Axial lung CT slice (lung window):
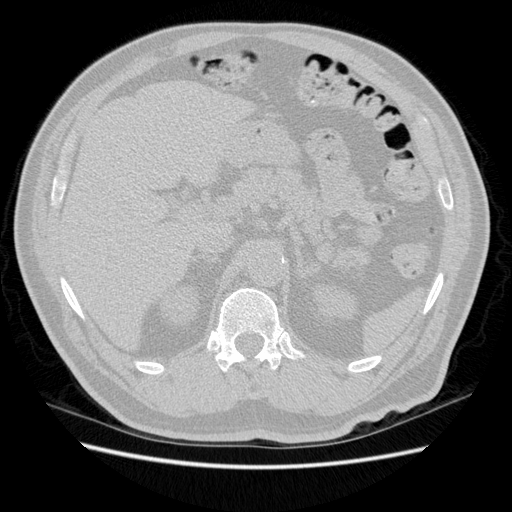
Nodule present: no